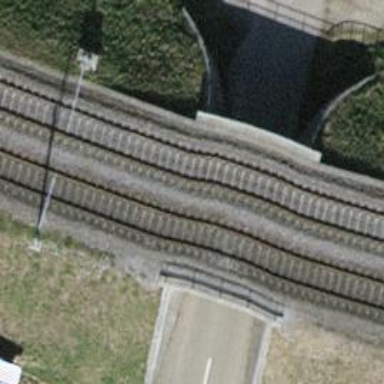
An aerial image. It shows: Bridge over electrified railway with contact lines.